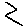
Label: zigzag